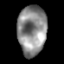
Tissue: lung
Cell type: Epithelial cells
Senescence score: 0.2256
Nuclear area (px): 1400
Mean DAPI intensity: 139.158